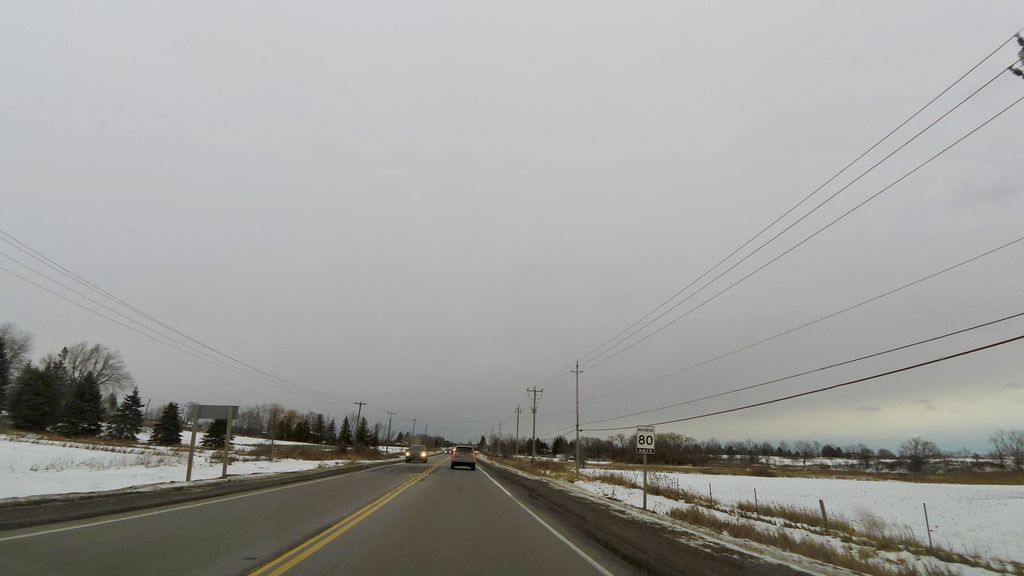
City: hamilton